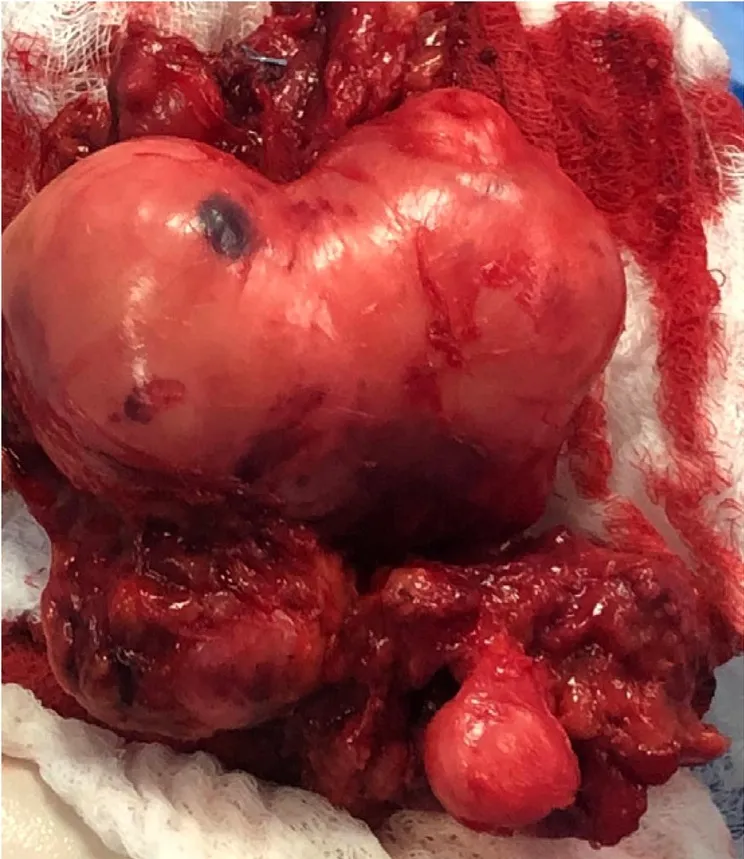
(A) Huge resected tumor with an irregular shape, grayish tissue covered by fat and skeletal muscle, and a measurement of 8 x 6 x 4.5 cm.
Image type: medical_photograph (other_medical_photograph)